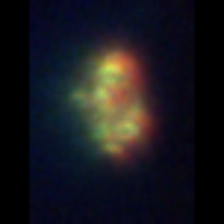
Taxon: Unknown_detritus
Group: Unknown